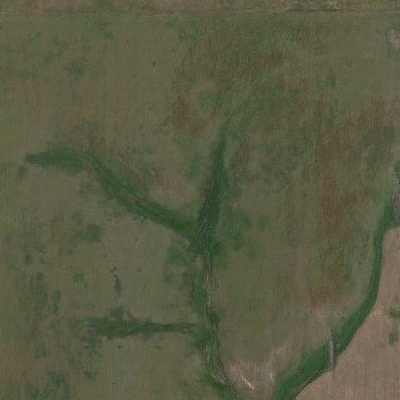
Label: Grass